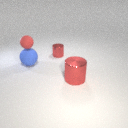
large blue rubber sphere to the left of small red metal cylinder